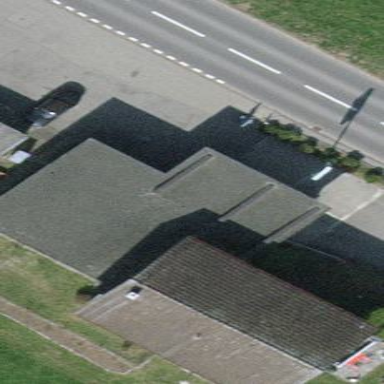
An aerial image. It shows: View of roof of building.